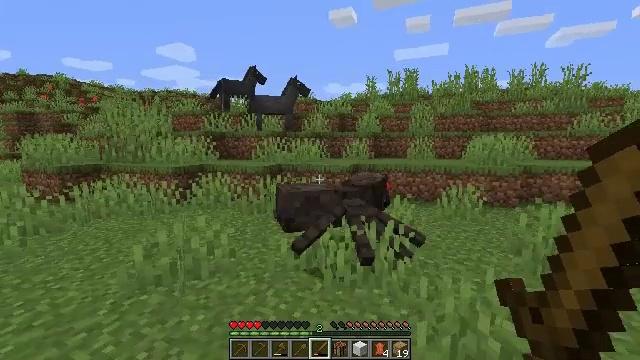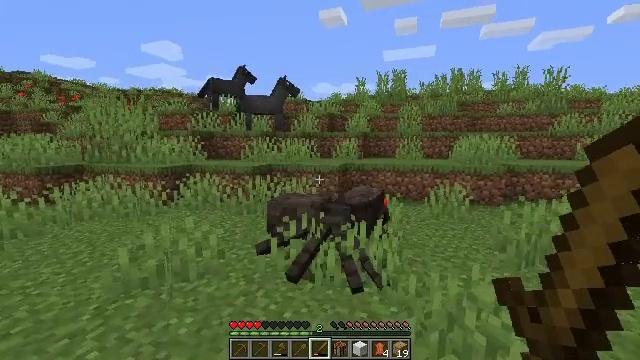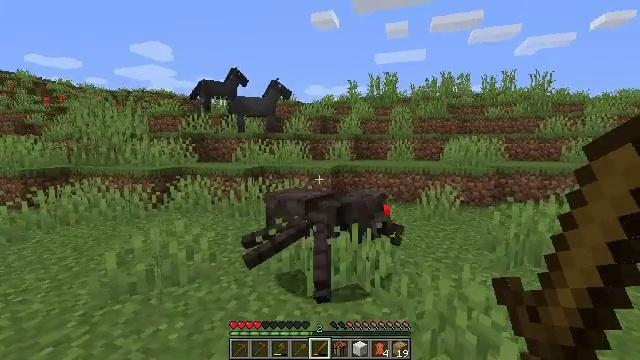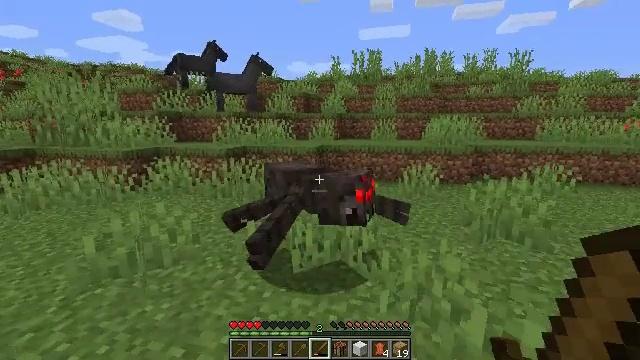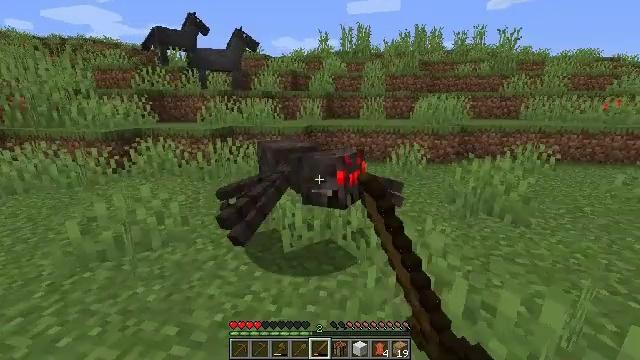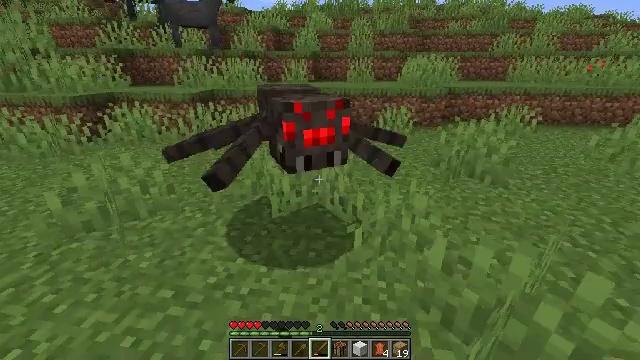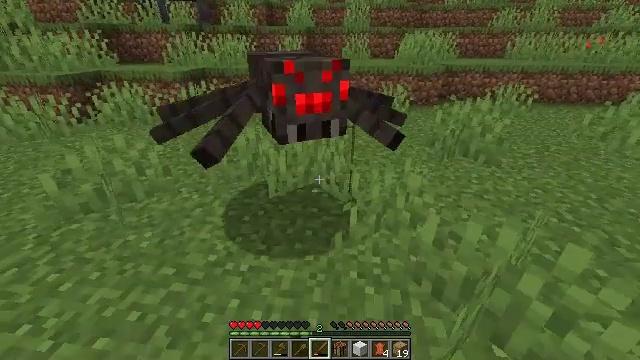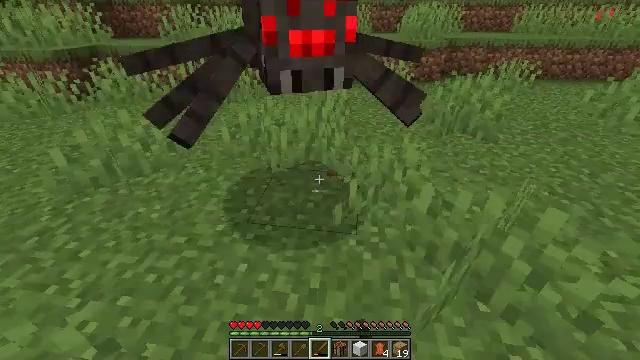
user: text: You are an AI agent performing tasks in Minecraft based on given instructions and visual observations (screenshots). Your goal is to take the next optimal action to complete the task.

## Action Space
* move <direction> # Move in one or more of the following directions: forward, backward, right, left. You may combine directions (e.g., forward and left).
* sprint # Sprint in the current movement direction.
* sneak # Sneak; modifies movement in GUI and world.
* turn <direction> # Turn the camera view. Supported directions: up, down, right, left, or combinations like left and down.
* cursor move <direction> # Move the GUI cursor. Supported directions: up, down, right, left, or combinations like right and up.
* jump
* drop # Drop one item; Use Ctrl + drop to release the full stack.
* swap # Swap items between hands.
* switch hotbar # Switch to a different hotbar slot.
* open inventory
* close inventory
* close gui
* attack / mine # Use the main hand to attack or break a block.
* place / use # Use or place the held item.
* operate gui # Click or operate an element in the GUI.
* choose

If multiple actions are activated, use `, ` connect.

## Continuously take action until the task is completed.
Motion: motion action
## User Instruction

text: Kill the spider.
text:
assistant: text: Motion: turn right
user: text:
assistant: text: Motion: turn right
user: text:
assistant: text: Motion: turn right and down, attack / mine
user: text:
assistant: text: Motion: turn right and down, attack / mine
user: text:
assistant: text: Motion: turn right and down, attack / mine
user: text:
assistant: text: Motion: move back, turn right and down, attack / mine
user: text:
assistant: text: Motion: move back, turn down, attack / mine
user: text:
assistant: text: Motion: attack / mine